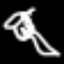
Label: fork